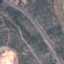
Land use / land cover: Highway